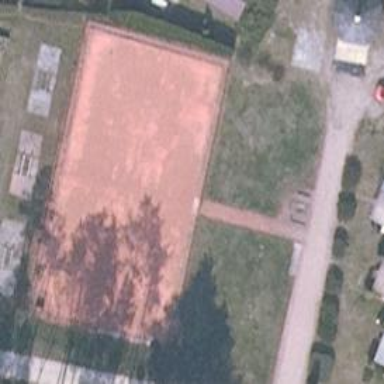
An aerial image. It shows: Volleyball court on leisure land pitch.